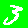
Digit: 3